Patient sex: M
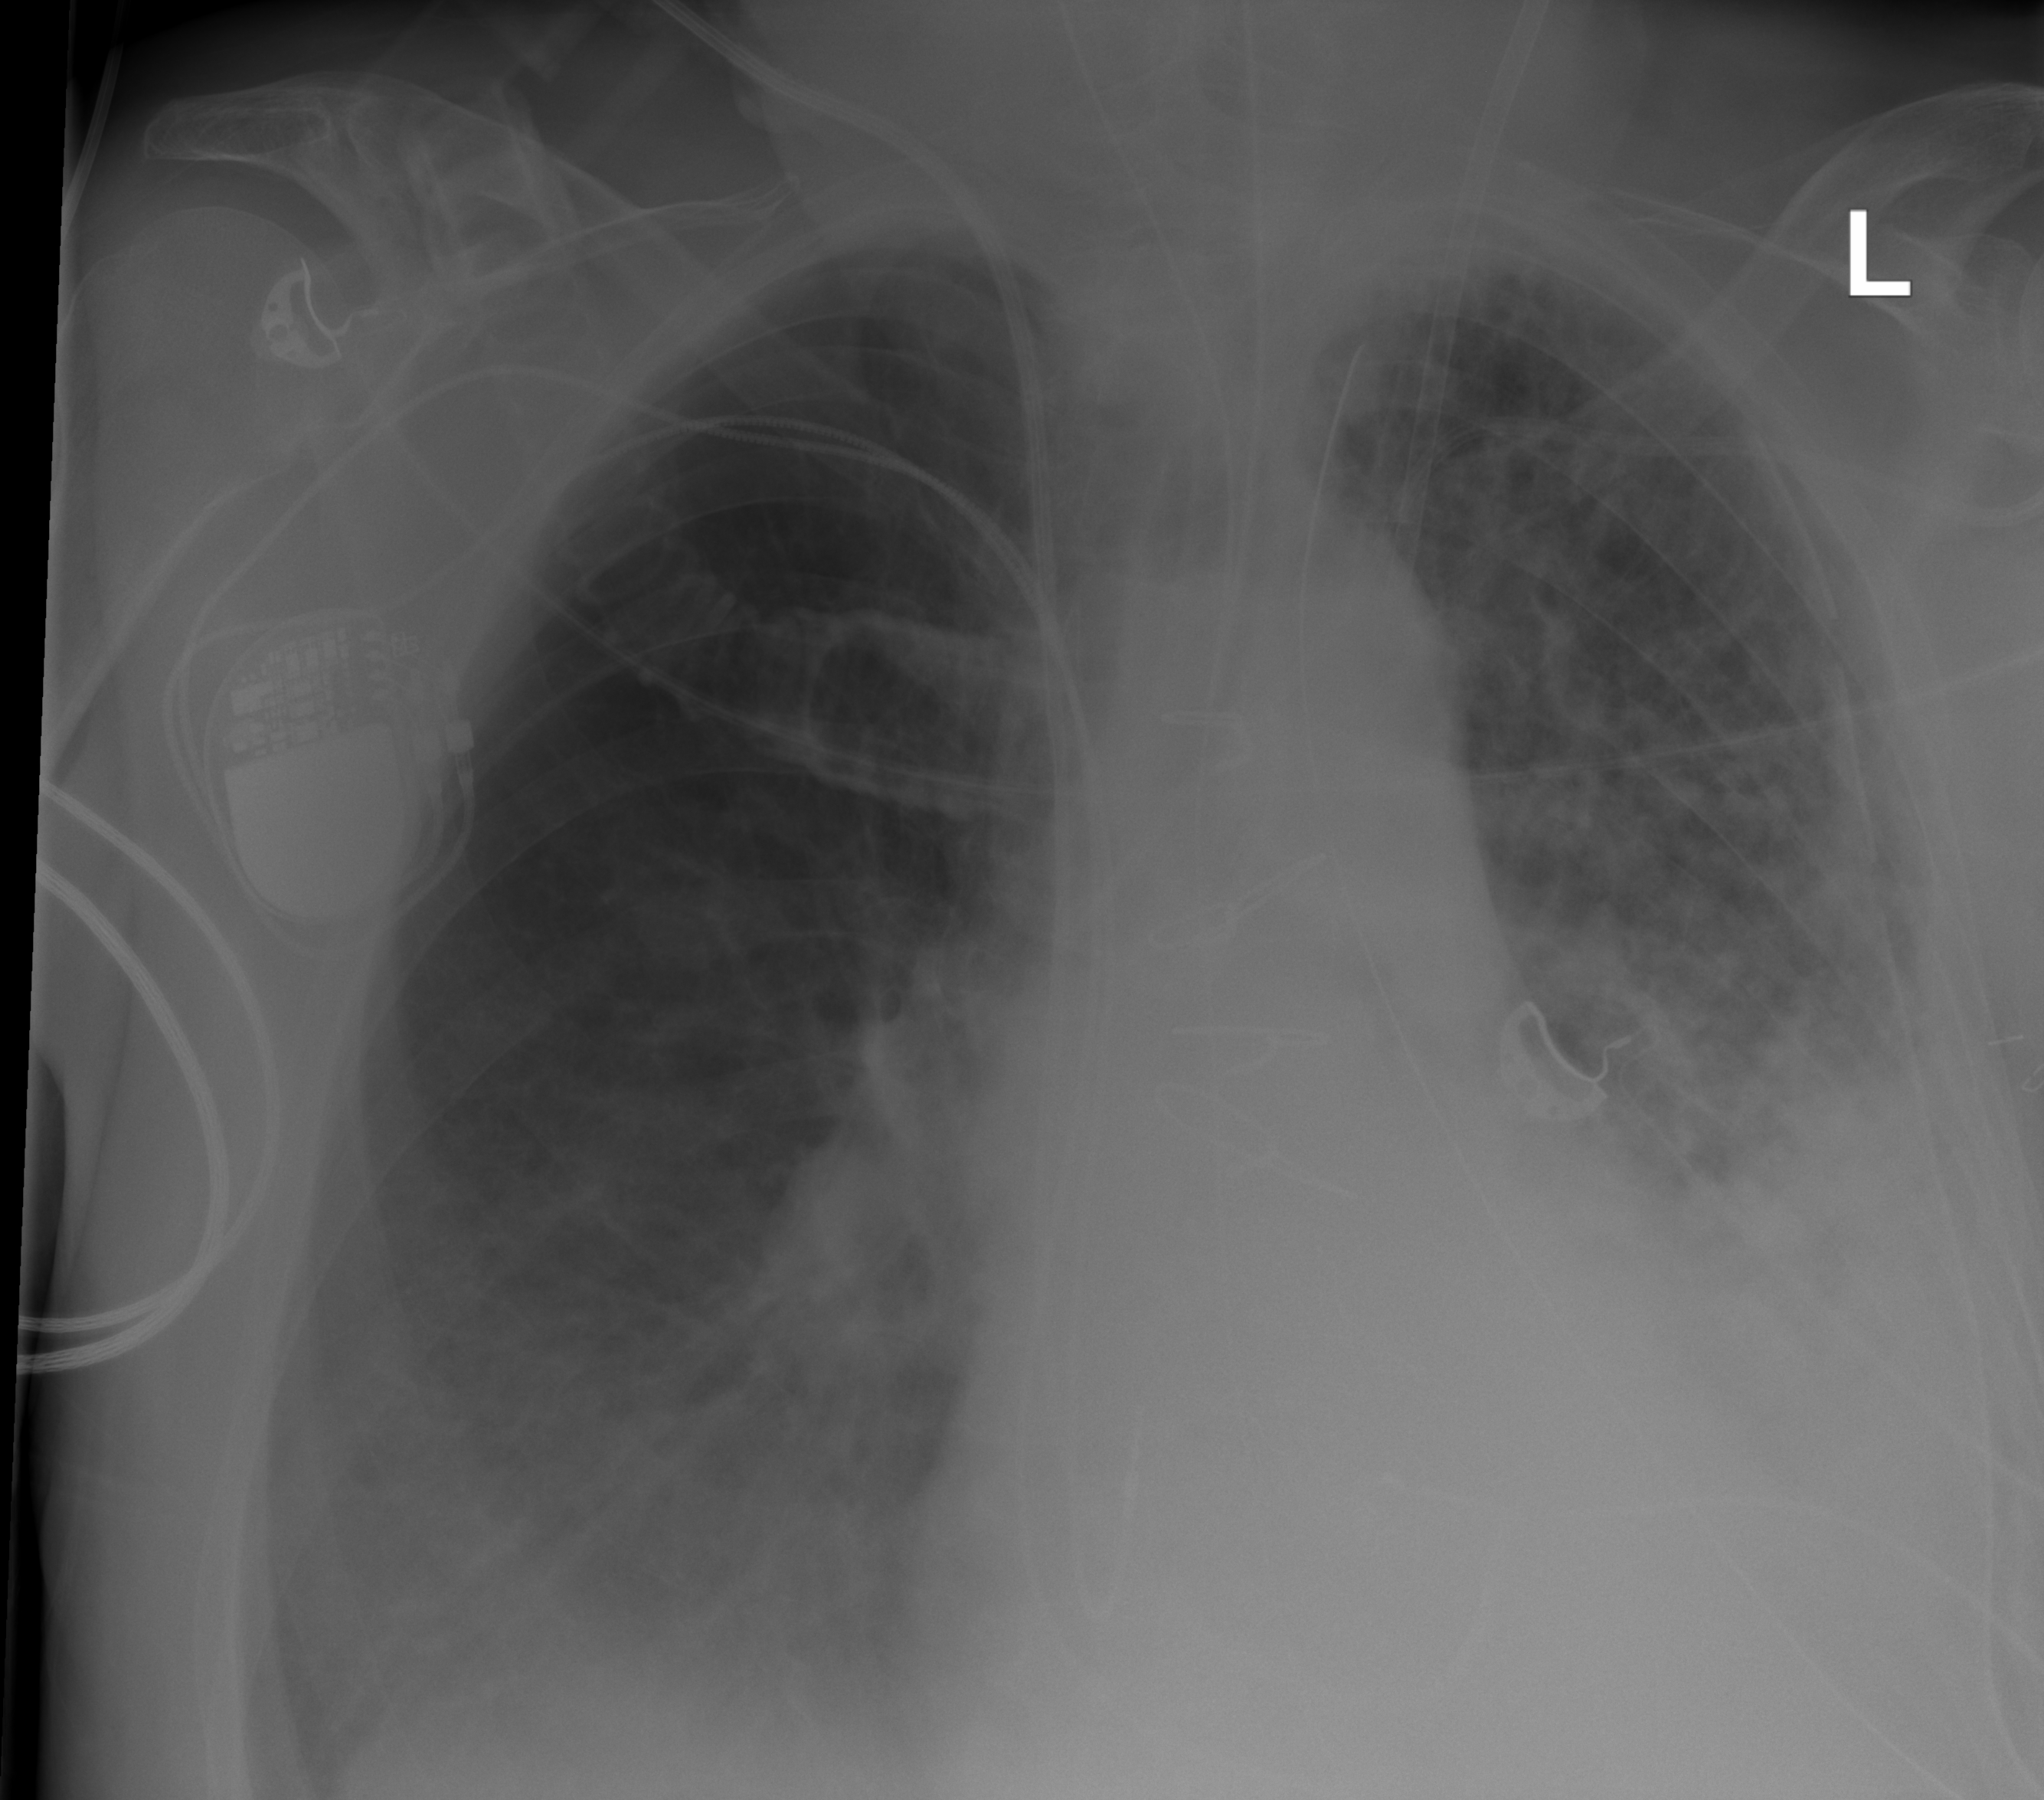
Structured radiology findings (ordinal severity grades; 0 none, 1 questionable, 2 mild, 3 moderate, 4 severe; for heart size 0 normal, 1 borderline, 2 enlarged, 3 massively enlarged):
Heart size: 0
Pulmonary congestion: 2
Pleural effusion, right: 0
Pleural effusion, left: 3
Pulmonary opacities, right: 1
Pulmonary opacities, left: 3
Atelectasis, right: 2
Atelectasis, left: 3